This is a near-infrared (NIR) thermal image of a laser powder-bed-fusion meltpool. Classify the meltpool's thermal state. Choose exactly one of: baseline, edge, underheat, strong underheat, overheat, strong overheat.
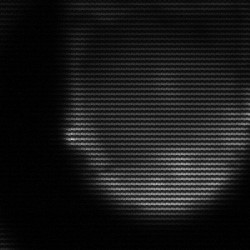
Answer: edge